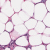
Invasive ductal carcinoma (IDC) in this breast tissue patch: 0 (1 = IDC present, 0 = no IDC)